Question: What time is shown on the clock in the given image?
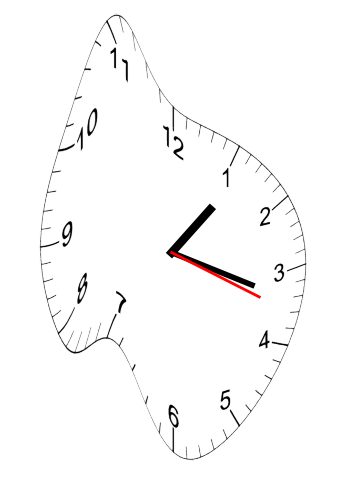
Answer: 01:17:18